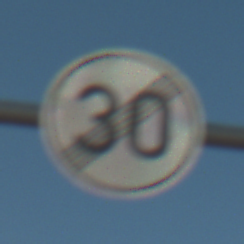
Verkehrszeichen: EndeGeschwindigkeit30
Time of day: SunriseSunset
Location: Outdoor (Nature)
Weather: Clear
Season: NotSpecified
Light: Natural